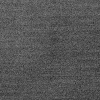
Atmospheric dust classification: dusty